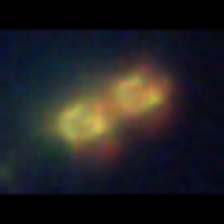
Taxon: Chaetoceros
Group: Diatoms